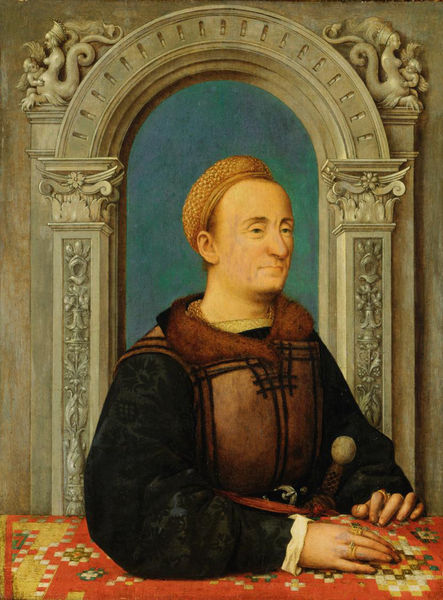
Titel: Bildnis eines Patriziers
Künstler: Hans d.Ä. Holbein
Standort: Norfolk (Virginia)
Institution: The Chrysler Museum
Schlagwörter: blau, flügel, gemälde, hand, mann, fenster, frau, hut, nase, ohr, pfeiler, schwarz, stuhl, säule, tisch, gebäude, tuch, alt, kappe, mütze, pelz, bildnis, portrait, tischdecke, mantel, adel, krone, kinder, engel, bogen, rundbogen, ornamente, verzierung, antike, ringe, torbogen, schwert, rasiert, florenz, schlangen, putten, schwertknauf